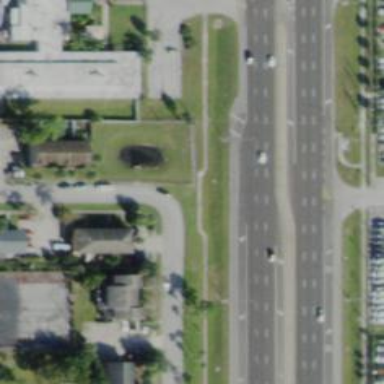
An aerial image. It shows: Residential road with asphalt surface. There is sidewalk on the left side.